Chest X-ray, AP view. Patient: 48 years old, sex M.
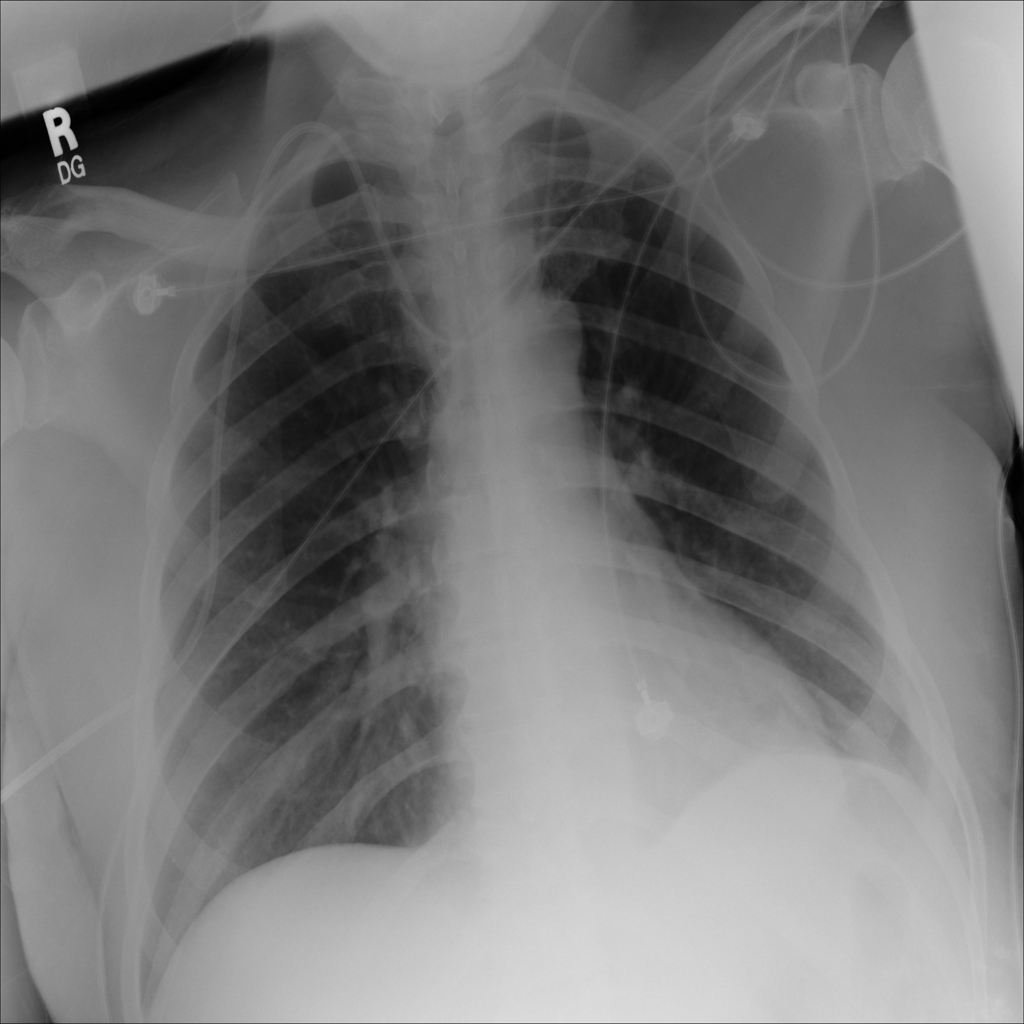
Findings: No Finding